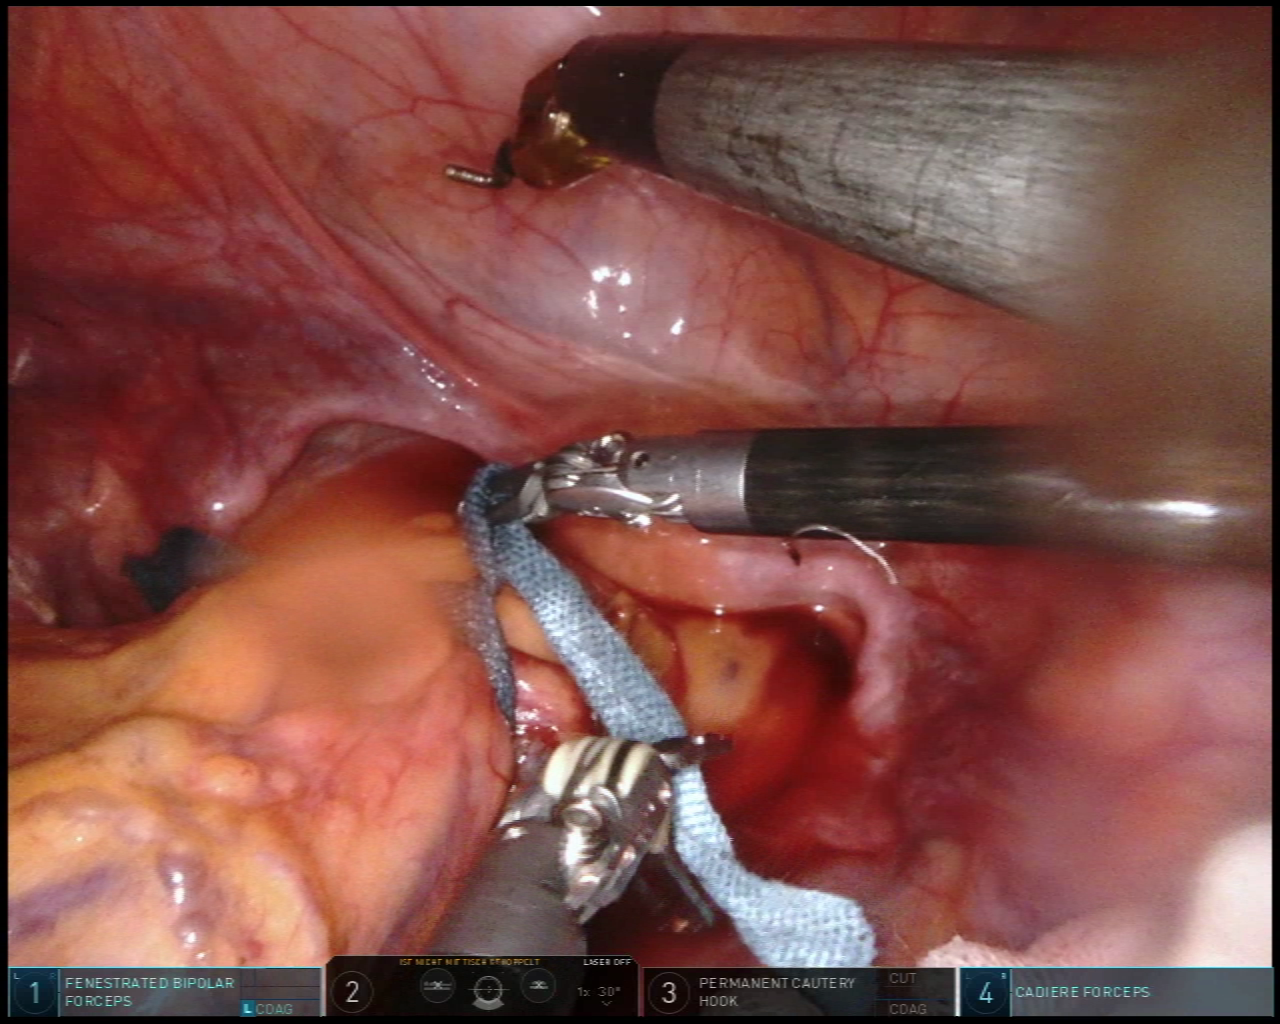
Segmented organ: abdominal_wall
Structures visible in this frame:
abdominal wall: yes
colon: no
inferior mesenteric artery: no
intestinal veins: no
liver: no
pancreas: no
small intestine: no
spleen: no
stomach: no
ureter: no
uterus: yes
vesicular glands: no